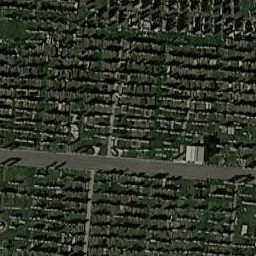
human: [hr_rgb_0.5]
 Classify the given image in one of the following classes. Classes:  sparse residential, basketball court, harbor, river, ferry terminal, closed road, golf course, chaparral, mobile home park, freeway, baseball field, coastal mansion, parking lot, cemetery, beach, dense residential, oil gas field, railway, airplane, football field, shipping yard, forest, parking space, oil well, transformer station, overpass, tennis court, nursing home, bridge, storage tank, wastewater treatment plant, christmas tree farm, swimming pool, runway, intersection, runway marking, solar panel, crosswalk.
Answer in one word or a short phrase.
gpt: cemetery